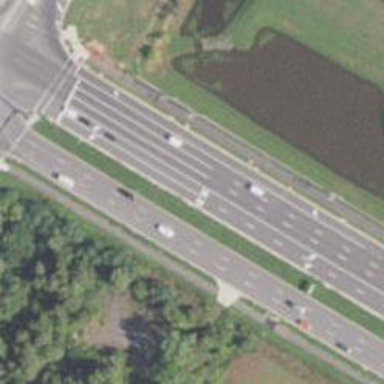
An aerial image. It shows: Expressway with asphalt surface categorized as trunk highway.